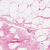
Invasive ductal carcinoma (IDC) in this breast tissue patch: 0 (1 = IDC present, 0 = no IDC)